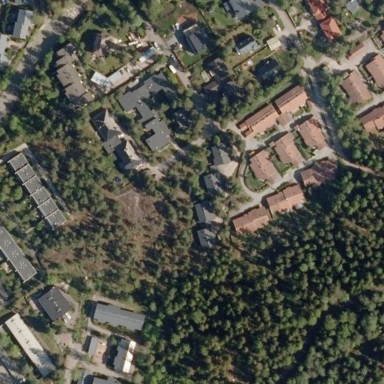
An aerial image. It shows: Residential area.